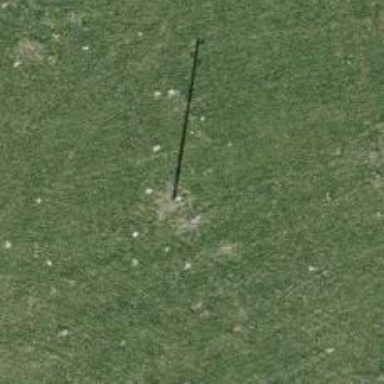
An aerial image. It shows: Power pole.